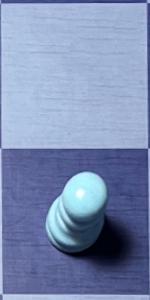
Label: Pawn_White